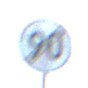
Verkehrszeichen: EndeGeschwindigkeit90
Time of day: SunriseSunset
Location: Outdoor (RoadRail)
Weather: PartlyCloudy
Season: NotSpecified
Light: Natural